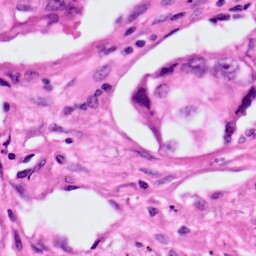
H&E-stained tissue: Lung